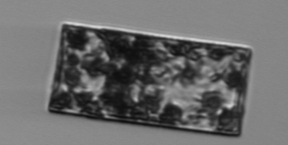
Label: Guinardia_flaccida